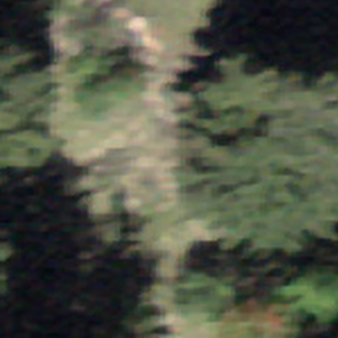
Label: other